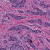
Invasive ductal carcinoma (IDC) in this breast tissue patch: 1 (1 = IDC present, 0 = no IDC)